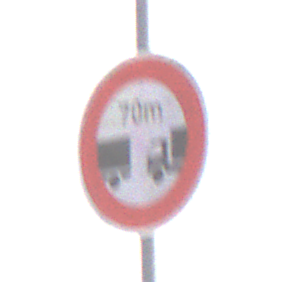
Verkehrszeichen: VerbotUnterschreitenMindestabstand
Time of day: MorningAfternoon
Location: Outdoor (Nature)
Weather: PartlyCloudy
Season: NotSpecified
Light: Natural